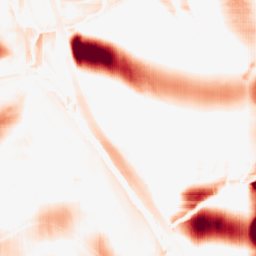
Category: morphological
Decomposition family: rolling_ball
Decomposition parameters: radius: 25
Upsampling method: fft_zeropad
Upsampling parameters: scale: 2
Upsampling scale: 2